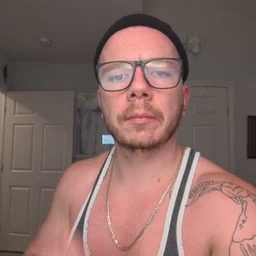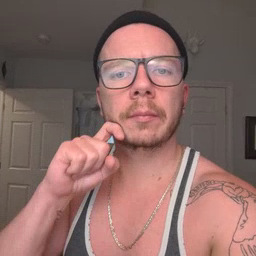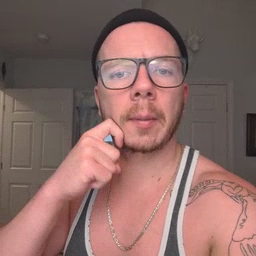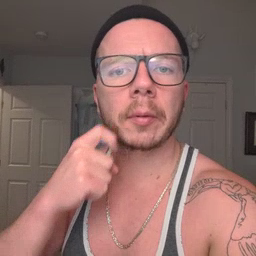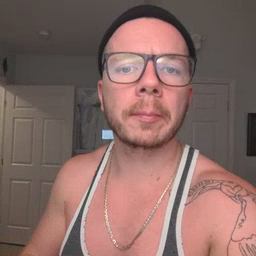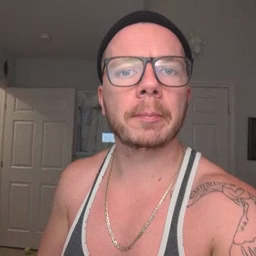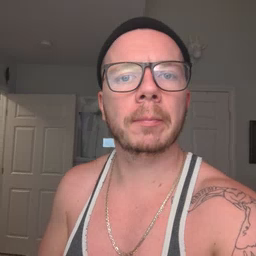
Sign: apple